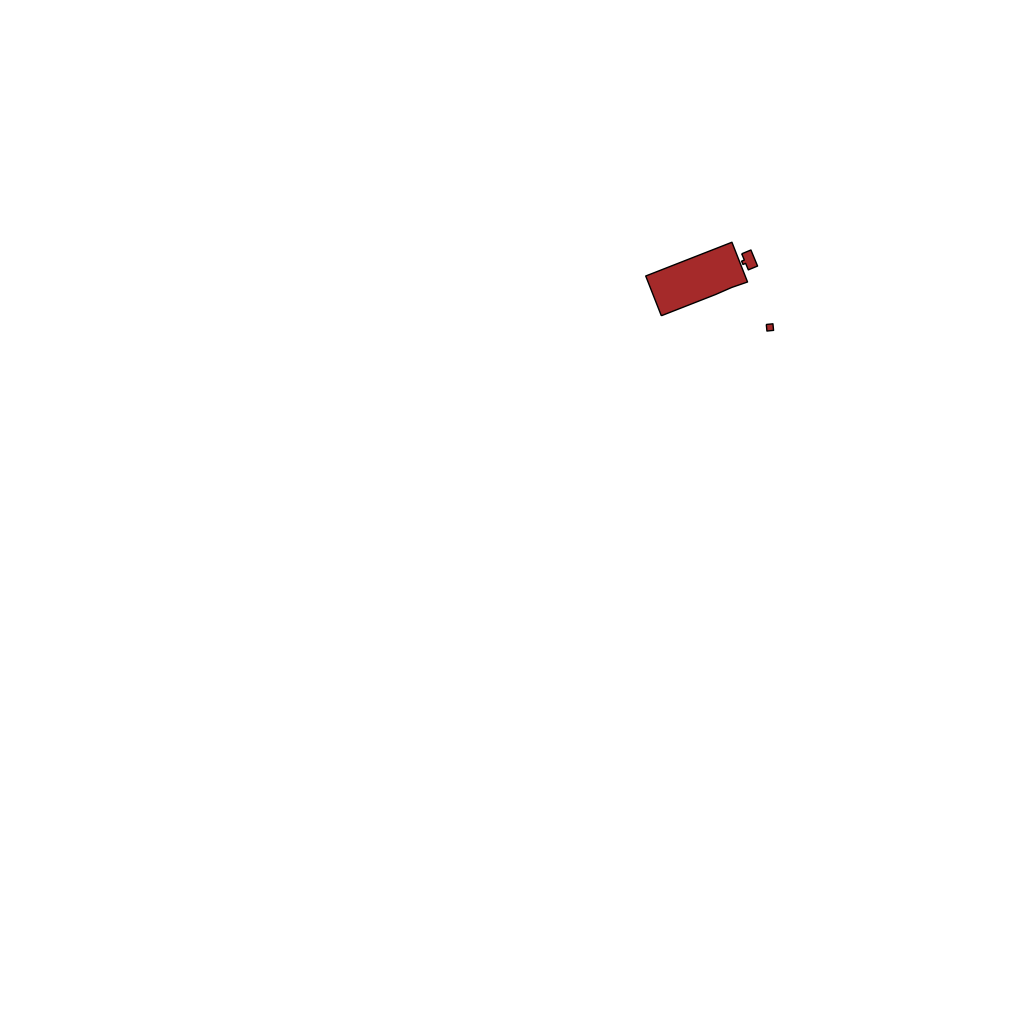
Tags: overhead vector_map, recreation, density_5, Facility, 1.0 km²